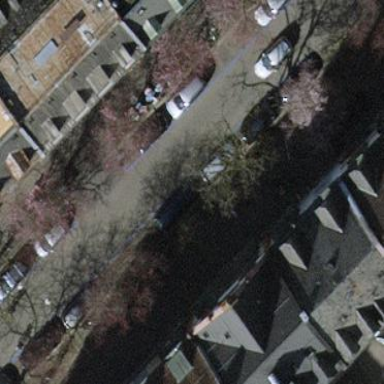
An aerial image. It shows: Parking lane.